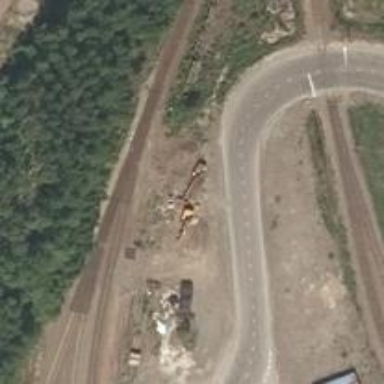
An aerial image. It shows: Railway yard.